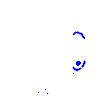
Particle: pion